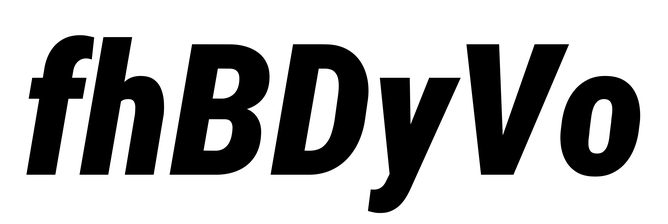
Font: Roboto-Italic_Condensed_Black_Italic